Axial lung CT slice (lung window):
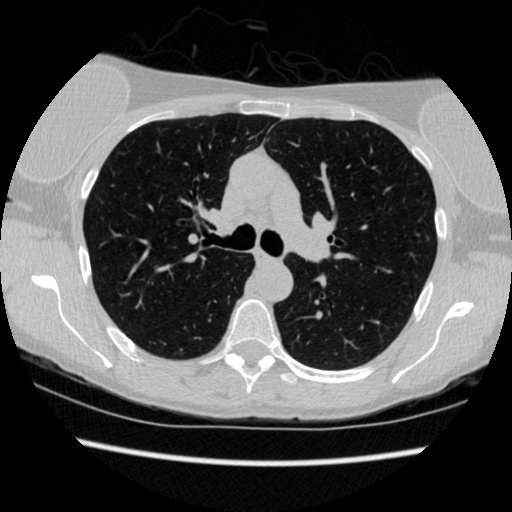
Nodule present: no